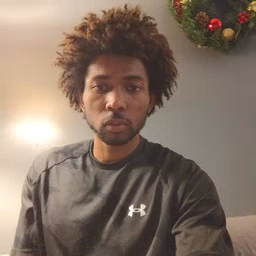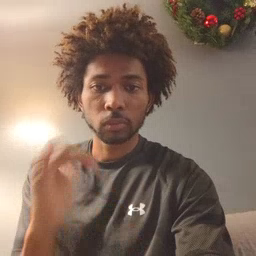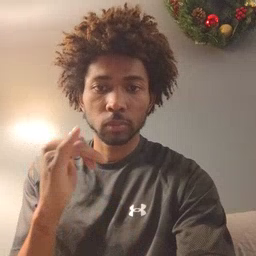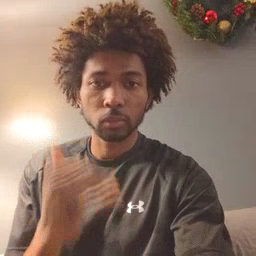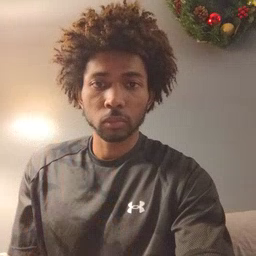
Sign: yellow